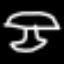
Label: mushroom